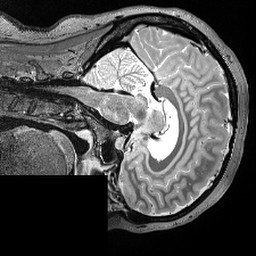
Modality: T2w
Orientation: sagittal
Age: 32
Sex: female